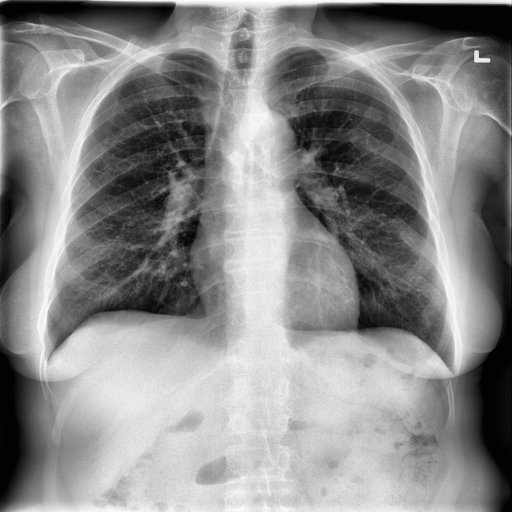
Finding: NORMAL